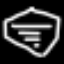
Label: diamond